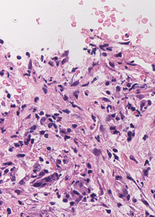
Tumor epithelial tissue: no
Tumor-associated stroma tissue: yes
Normal tissue: no